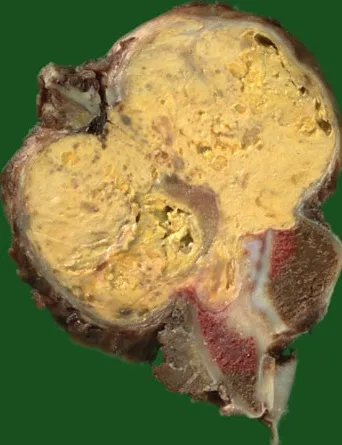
Macroscopic view of the resection specimen in transverse orientation. Large yellow osteodestructive tumor originating from iliac bone and with extensive extraosseous parts. Invasion of massa lateralis of sacral bone. Sharp borders between tumor and bone are indicative of a slow-growing neoplasm.
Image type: radiology (ct)